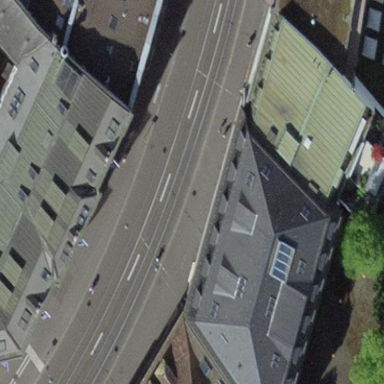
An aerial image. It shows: Office building.